Question: I have a Visual Studio 2012 in which I have (let's be simple) 2 projects :
- -
Because I have to target .Net 3.5, I <URL>.
However, at this point, unit testing stopped to works (if I leave 4.5, it works).
Specifically, QTAgent.exe crashes:
'''
[Window Title]
QTAgent.exe
[Main Instruction]
QTAgent.exe has stopped working
[Content]
A problem caused the program to stop working correctly. Please close the program.
[Close the program] [Debug the program]
'''
In the output window of Visual Studio, I can see :
'''
'vstest.executionengine.clr20.exe' (Managed (v2.0.50727)): Loaded 'C:\Windowsssembly\GAC_64\mscorlib.0.0.0__b77a5c561934e089\mscorlib.dll', Symbols loaded.
'vstest.executionengine.clr20.exe' (Managed (v2.0.50727)): Loaded 'C:\PROGRAM FILES (X86)\MICROSOFT VISUAL STUDIO 11.0\COMMON7\IDE\COMMONEXTENSIONS\MICROSOFT\TESTWINDOWstest.executionengine.clr20.exe', Symbols loaded.
'vstest.executionengine.clr20.exe' (Managed (v2.0.50727)): Loaded 'C:\PROGRAM FILES (X86)\MICROSOFT VISUAL STUDIO 11.0\COMMON7\IDE\COMMONEXTENSIONS\MICROSOFT\TESTWINDOW\Microsoft.VisualStudio.TestPlatform.TestExecutor.Core.dll', Symbols loaded.
'vstest.executionengine.clr20.exe' (Managed (v2.0.50727)): Loaded 'C:\Windowsssembly\GAC_MSIL\System.0.0.0__b77a5c561934e089\System.dll', Symbols loaded.
'vstest.executionengine.clr20.exe' (Managed (v2.0.50727)): Loaded 'C:\Windowsssembly\GAC_MSIL\System.ServiceModel.0.0.0__b77a5c561934e089\System.ServiceModel.dll', Symbols loaded.
'vstest.executionengine.clr20.exe' (Managed (v2.0.50727)): Loaded 'C:\PROGRAM FILES (X86)\MICROSOFT VISUAL STUDIO 11.0\COMMON7\IDE\COMMONEXTENSIONS\MICROSOFT\TESTWINDOW\Microsoft.VisualStudio.TestPlatform.Core.dll', Symbols loaded.
'vstest.executionengine.clr20.exe' (Managed (v2.0.50727)): Loaded 'C:\PROGRAM FILES (X86)\MICROSOFT VISUAL STUDIO 11.0\COMMON7\IDE\COMMONEXTENSIONS\MICROSOFT\TESTWINDOW\Microsoft.VisualStudio.TestPlatform.ObjectModel.dll', Symbols loaded.
'vstest.executionengine.clr20.exe' (Managed (v2.0.50727)): Loaded 'C:\Windowsssembly\GAC_MSIL\System.Configuration.0.0.0__b03f5f7f11d50a3a\System.Configuration.dll', Symbols loaded.
'vstest.executionengine.clr20.exe' (Managed (v2.0.50727)): Loaded 'C:\Windowsssembly\GAC_MSIL\System.Xml.0.0.0__b77a5c561934e089\System.Xml.dll', Symbols loaded.
'vstest.executionengine.clr20.exe' (Managed (v2.0.50727)): Loaded 'C:\Windowsssembly\GAC_MSIL\System.Runtime.Serialization.0.0.0__b77a5c561934e089\System.Runtime.Serialization.dll', Symbols loaded.
'vstest.executionengine.clr20.exe' (Managed (v2.0.50727)): Loaded 'C:\Windowsssembly\GAC_MSIL\SMDiagnostics.0.0.0__b77a5c561934e089\SMDiagnostics.dll', Symbols loaded.
'vstest.executionengine.clr20.exe' (Managed (v2.0.50727)): Loaded 'C:\Windowsssembly\GAC_MSIL\System.WorkflowServices.5.0.0__31bf3856ad364e35\System.WorkflowServices.dll', Symbols loaded.
'vstest.executionengine.clr20.exe' (Managed (v2.0.50727)): Loaded 'C:\Windowsssembly\GAC_MSIL\System.ServiceModel.Web.5.0.0__31bf3856ad364e35\System.ServiceModel.Web.dll', Symbols loaded.
'vstest.executionengine.clr20.exe' (Managed (v2.0.50727)): Loaded 'C:\Windowsssembly\GAC_MSIL\Microsoft.VisualStudio.Diagnostics.ServiceModelSink.0.0.0__b03f5f7f11d50a3a\Microsoft.VisualStudio.Diagnostics.ServiceModelSink.dll', Symbols loaded.
A first chance exception of type 'System.Configuration.ConfigurationErrorsException' occurred in System.Configuration.dll
A first chance exception of type 'System.Configuration.ConfigurationErrorsException' occurred in System.Configuration.dll
'vstest.executionengine.clr20.exe' (Managed (v2.0.50727)): Loaded 'C:\Windowsssembly\GAC_MSIL\System.IdentityModel.0.0.0__b77a5c561934e089\System.IdentityModel.dll', Symbols loaded.
'vstest.executionengine.clr20.exe' (Managed (v2.0.50727)): Loaded 'C:\Windowsssembly\GAC_MSIL\System.Core.5.0.0__b77a5c561934e089\System.Core.dll', Symbols loaded.
'vstest.executionengine.clr20.exe' (Managed (v2.0.50727)): Loaded 'C:\Windowsssembly\GAC_64\System.Transactions.0.0.0__b77a5c561934e089\System.Transactions.dll', Symbols loaded.
'vstest.executionengine.clr20.exe' (Managed (v2.0.50727)): Loaded 'C:\PROGRAM FILES (X86)\MICROSOFT VISUAL STUDIO 11.0\COMMON7\IDE\COMMONEXTENSIONS\MICROSOFT\TESTWINDOW\Microsoft.VisualStudio.TestPlatform.Utilities.dll', Symbols loaded.
'vstest.executionengine.clr20.exe' (Managed (v2.0.50727)): Loaded 'C:\Windowsssembly\GAC_MSIL\Microsoft.VisualStudio.Diagnostics.Measurement .0.0.0__b03f5f7f11d50a3a\Microsoft.VisualStudio.Diagnostics.Measurement.dll', Symbols loaded.
'vstest.executionengine.clr20.exe' (Managed (v2.0.50727)): Loaded 'C:\PROGRAM FILES (X86)\MICROSOFT VISUAL STUDIO 11.0\COMMON7\IDE\COMMONEXTENSIONS\MICROSOFT\TESTWINDOW\Extensions\Microsoft.VisualStudio.TestPlatform.Extensions.dll', Symbols loaded.
A first chance exception of type 'System.BadImageFormatException' occurred in mscorlib.dll
A first chance exception of type 'System.BadImageFormatException' occurred in mscorlib.dll
A first chance exception of type 'System.BadImageFormatException' occurred in mscorlib.dll
A first chance exception of type 'System.BadImageFormatException' occurred in mscorlib.dll
A first chance exception of type 'System.IO.FileNotFoundException' occurred in mscorlib.dll
'vstest.executionengine.clr20.exe' (Managed (v2.0.50727)): Loaded 'C:\PROGRAM FILES (X86)\MICROSOFT VISUAL STUDIO 11.0\COMMON7\IDE\COMMONEXTENSIONS\MICROSOFT\TESTWINDOW\Extensions\Microsoft.VisualStudio.TestPlatform.Extensions.TmiAdapter.dll', Symbols loaded.
'vstest.executionengine.clr20.exe' (Managed (v2.0.50727)): Loaded 'C:\Program Files (x86)\Microsoft Visual Studio 11.0\Common7\IDE\PrivateAssemblies\Microsoft.VisualStudio.TeamSystem.Licensing.dll', Symbols loaded.
'vstest.executionengine.clr20.exe' (Managed (v2.0.50727)): Loaded 'C:\Windowsssembly\GAC_MSIL\Microsoft.VisualStudio.QualityTools.Common .0.0.0__b03f5f7f11d50a3a\Microsoft.VisualStudio.QualityTools.Common.dll', Symbols loaded.
'vstest.executionengine.clr20.exe' (Managed (v2.0.50727)): Loaded 'C:\PROGRAM FILES (X86)\MICROSOFT VISUAL STUDIO 11.0\COMMON7\IDE\COMMONEXTENSIONS\MICROSOFT\TESTWINDOW\Extensions\Microsoft.VisualStudio.TestPlatform.Extensions.TrxLogger.dll', Symbols loaded.
'vstest.executionengine.clr20.exe' (Managed (v2.0.50727)): Loaded 'C:\PROGRAM FILES (X86)\MICROSOFT VISUAL STUDIO 11.0\COMMON7\IDE\COMMONEXTENSIONS\MICROSOFT\TESTWINDOW\Extensions\Microsoft.VisualStudio.TestPlatform.Extensions.VSTestIntegration.dll', Symbols loaded.
'vstest.executionengine.clr20.exe' (Managed (v2.0.50727)): Loaded 'C:\Windowsssembly\GAC_MSIL\Microsoft.VisualStudio.QualityTools.UnitTestFramework.0.0.0__b03f5f7f11d50a3a\Microsoft.VisualStudio.QualityTools.UnitTestFramework.dll', Symbols loaded.
'vstest.executionengine.clr20.exe' (Managed (v2.0.50727)): Loaded 'C:\Windowsssembly\GAC_64\System.Data.0.0.0__b77a5c561934e089\System.Data.dll', Symbols loaded.
A first chance exception of type 'System.BadImageFormatException' occurred in mscorlib.dll
A first chance exception of type 'System.BadImageFormatException' occurred in mscorlib.dll
A first chance exception of type 'System.BadImageFormatException' occurred in mscorlib.dll
'vstest.executionengine.clr20.exe' (Managed (v2.0.50727)): Loaded 'C:\Windowsssembly\GAC_64\System.EnterpriseServices.0.0.0__b03f5f7f11d50a3a\System.EnterpriseServices.dll', Symbols loaded.
'vstest.executionengine.clr20.exe' (Managed (v2.0.50727)): Loaded 'C:\Program Files (x86)\Microsoft Visual Studio 11.0\Common7\IDE\PrivateAssemblies\Microsoft.VisualStudio.Enterprise.AspNetHelper.dll', Symbols loaded.
'vstest.executionengine.clr20.exe' (Managed (v2.0.50727)): Loaded 'C:\Windowsssembly\GAC_MSIL\Microsoft.VisualStudio.QualityTools.ExecutionCommon .0.0.0__b03f5f7f11d50a3a\Microsoft.VisualStudio.QualityTools.ExecutionCommon.dll', Symbols loaded.
'vstest.executionengine.clr20.exe' (Managed (v2.0.50727)): Loaded 'C:\Windowsssembly\GAC_MSIL\Microsoft.VisualStudio.QualityTools.Resource .0.0.0__b03f5f7f11d50a3a\Microsoft.VisualStudio.QualityTools.Resource.dll', Symbols loaded.
'vstest.executionengine.clr20.exe' (Managed (v2.0.50727)): Loaded 'C:\Windowsssembly\GAC_MSIL\Microsoft.VisualStudio.QualityTools.TMI .0.0.0__b03f5f7f11d50a3a\Microsoft.VisualStudio.QualityTools.TMI.dll', Symbols loaded.
'vstest.executionengine.clr20.exe' (Managed (v2.0.50727)): Loaded 'C:\Windowsssembly\GAC_64\System.Web.0.0.0__b03f5f7f11d50a3a\System.Web.dll', Symbols loaded.
'vstest.executionengine.clr20.exe' (Managed (v2.0.50727)): Loaded 'C:\Windowsssembly\GAC_MSIL\Microsoft.VisualStudio.QualityTools.Tips.UnitTest.ObjectModel .0.0.0__b03f5f7f11d50a3a\Microsoft.VisualStudio.QualityTools.Tips.UnitTest.ObjectModel.dll', Symbols loaded.
'vstest.executionengine.clr20.exe' (Managed (v2.0.50727)): Loaded 'C:\Windowsssembly\GAC_MSIL\Microsoft.VisualStudio.QualityTools.Tips.UnitTest.Tip .0.0.0__b03f5f7f11d50a3a\Microsoft.VisualStudio.QualityTools.Tips.UnitTest.Tip.dll', Symbols loaded.
A first chance exception of type 'System.BadImageFormatException' occurred in mscorlib.dll
A first chance exception of type 'System.IO.FileNotFoundException' occurred in mscorlib.dll
A first chance exception of type 'Microsoft.VisualStudio.TestTools.Exceptions.EqtDataException' occurred in Microsoft.VisualStudio.QualityTools.Tips.UnitTest.ObjectModel.dll
A first chance exception of type 'Microsoft.VisualStudio.TestTools.Exceptions.EqtDataException' occurred in Microsoft.VisualStudio.QualityTools.Tips.UnitTest.ObjectModel.dll
'vstest.executionengine.clr20.exe' (Managed (v2.0.50727)): Loaded 'C:\Windowsssembly\GAC_MSIL\Microsoft.VisualStudio.QualityTools.Tips.UnitTest.AssemblyResolver .0.0.0__b03f5f7f11d50a3a\Microsoft.VisualStudio.QualityTools.Tips.UnitTest.AssemblyResolver.dll', Symbols loaded.
'vstest.executionengine.clr20.exe' (Managed (v2.0.50727)): Loaded 'C:\Projects\_Shared\MyCorp.Shared\Src\MyCorp.MyProject\MyCorp.MyProject.Testin\Debug\MyCorp.MyProject.Test.dll', Symbols loaded.
'vstest.executionengine.clr20.exe' (Managed (v2.0.50727)): Loaded 'C:\Program Files (x86)\Microsoft Visual Studio 11.0\Common7\IDE\PrivateAssemblies\Microsoft.VisualStudio.QualityTools.Controller.SpooledJob.dll', Symbols loaded.
'vstest.executionengine.clr20.exe' (Managed (v2.0.50727)): Loaded 'C:\Windowsssembly\GAC_MSIL\Microsoft.VisualStudio.QualityTools.ControllerObject .0.0.0__b03f5f7f11d50a3a\Microsoft.VisualStudio.QualityTools.ControllerObject.dll', Symbols loaded.
'vstest.executionengine.clr20.exe' (Managed (v2.0.50727)): Loaded 'C:\Windowsssembly\GAC_MSIL\Microsoft.VisualStudio.QualityTools.AgentProcessManager .0.0.0__b03f5f7f11d50a3a\Microsoft.VisualStudio.QualityTools.AgentProcessManager.dll', Symbols loaded.
'vstest.executionengine.clr20.exe' (Managed (v2.0.50727)): Loaded 'C:\Windowsssembly\GAC_MSIL\System.Runtime.Remoting.0.0.0__b77a5c561934e089\System.Runtime.Remoting.dll', Symbols loaded.
'QTAgent_35.exe' (Managed (v2.0.50727)): Loaded 'C:\Windowsssembly\GAC_64\mscorlib.0.0.0__b77a5c561934e089\mscorlib.dll', Symbols loaded.
'QTAgent_35.exe' (Managed (v2.0.50727)): Loaded 'C:\Program Files (x86)\Microsoft Visual Studio 11.0\Common7\IDE\QTAgent_35.exe', Symbols loaded.
'QTAgent_35.exe' (Managed (v2.0.50727)): Loaded 'C:\Windowsssembly\GAC_MSIL\System.0.0.0__b77a5c561934e089\System.dll', Symbols loaded.
'QTAgent_35.exe' (Managed (v2.0.50727)): Loaded 'C:\Windowsssembly\GAC_MSIL\Microsoft.VisualStudio.QualityTools.ExecutionCommon .0.0.0__b03f5f7f11d50a3a\Microsoft.VisualStudio.QualityTools.ExecutionCommon.dll', Symbols loaded.
'QTAgent_35.exe' (Managed (v2.0.50727)): Loaded 'C:\Windowsssembly\GAC_MSIL\Microsoft.VisualStudio.QualityTools.Common .0.0.0__b03f5f7f11d50a3a\Microsoft.VisualStudio.QualityTools.Common.dll', Symbols loaded.
'QTAgent_35.exe' (Managed (v2.0.50727)): Loaded 'C:\Windowsssembly\GAC_MSIL\Microsoft.VisualStudio.QualityTools.Resource .0.0.0__b03f5f7f11d50a3a\Microsoft.VisualStudio.QualityTools.Resource.dll', Symbols loaded.
'QTAgent_35.exe' (Managed (v2.0.50727)): Loaded 'C:\Windowsssembly\GAC_MSIL\Microsoft.VisualStudio.QualityTools.AgentObject .0.0.0__b03f5f7f11d50a3a\Microsoft.VisualStudio.QualityTools.AgentObject.dll', Symbols loaded.
'QTAgent_35.exe' (Managed (v2.0.50727)): Loaded 'C:\Windowsssembly\GAC_MSIL\System.Configuration.0.0.0__b03f5f7f11d50a3a\System.Configuration.dll', Symbols loaded.
'QTAgent_35.exe' (Managed (v2.0.50727)): Loaded 'C:\Windowsssembly\GAC_MSIL\System.Xml.0.0.0__b77a5c561934e089\System.Xml.dll', Symbols loaded.
'QTAgent_35.exe' (Managed (v2.0.50727)): Loaded 'C:\Windowsssembly\GAC_MSIL\System.Core.5.0.0__b77a5c561934e089\System.Core.dll', Symbols loaded.
'QTAgent_35.exe' (Managed (v2.0.50727)): Loaded 'C:\Windowsssembly\GAC_MSIL\System.Runtime.Remoting.0.0.0__b77a5c561934e089\System.Runtime.Remoting.dll', Symbols loaded.
'QTAgent_35.exe' (Managed (v2.0.50727)): Loaded 'C:\Windowsssembly\GAC_MSIL\Microsoft.VisualStudio.QualityTools.AgentProcessManager .0.0.0__b03f5f7f11d50a3a\Microsoft.VisualStudio.QualityTools.AgentProcessManager.dll', Symbols loaded.
'QTAgent_35.exe' (Managed (v2.0.50727)): Loaded 'C:\Windowsssembly\GAC_64\System.Web.0.0.0__b03f5f7f11d50a3a\System.Web.dll', Symbols loaded.
'QTAgent_35.exe' (Managed (v2.0.50727)): Loaded 'C:\Windowsssembly\GAC_MSIL\Microsoft.VisualStudio.QualityTools.Tips.UnitTest.ObjectModel .0.0.0__b03f5f7f11d50a3a\Microsoft.VisualStudio.QualityTools.Tips.UnitTest.ObjectModel.dll', Symbols loaded.
'QTAgent_35.exe' (Managed (v2.0.50727)): Loaded 'C:\Windowsssembly\GAC_64\System.Data.0.0.0__b77a5c561934e089\System.Data.dll', Symbols loaded.
'QTAgent_35.exe' (Managed (v2.0.50727)): Loaded 'C:\Windowsssembly\GAC_MSIL\Microsoft.VisualStudio.QualityTools.UnitTestFramework.0.0.0__b03f5f7f11d50a3a\Microsoft.VisualStudio.QualityTools.UnitTestFramework.dll', Symbols loaded.
'QTAgent_35.exe' (Managed (v2.0.50727)): Loaded 'C:\Windowsssembly\GAC_MSIL\Microsoft.VisualStudio.QualityTools.Tips.UnitTest.Adapter .0.0.0__b03f5f7f11d50a3a\Microsoft.VisualStudio.QualityTools.Tips.UnitTest.Adapter.dll', Symbols loaded.
'QTAgent_35.exe' (Managed (v2.0.50727)): Loaded 'C:\Windowsssembly\GAC_MSIL\Microsoft.VisualStudio.QualityTools.Tips.UnitTest.AssemblyResolver .0.0.0__b03f5f7f11d50a3a\Microsoft.VisualStudio.QualityTools.Tips.UnitTest.AssemblyResolver.dll', Symbols loaded.
'QTAgent_35.exe' (Managed (v2.0.50727)): Loaded 'C:\Program Files (x86)\Microsoft Visual Studio 11.0\Common7\IDE\PrivateAssemblies\Microsoft.VisualStudio.TeamSystem.Licensing.dll', Symbols loaded.
'QTAgent_35.exe' (Managed (v2.0.50727)): Loaded 'C:\Program Files (x86)\Microsoft Visual Studio 11.0\Common7\IDE\PrivateAssemblies\Microsoft.VisualStudio.Enterprise.AspNetHelper.dll', Symbols loaded.
The program '[7756] QTAgent_35.exe: Managed (v2.0.50727)' has exited with code -<PHONE> (0xc0000374).
The thread 'TestAgentProcessMonitor' (0x1854) has exited with code 0 (0x0).
The thread 'Local run message listener test message receiver cleanup thread' (0x2110) has exited with code 0 (0x0).
A first chance exception of type 'System.InvalidCastException' occurred in Microsoft.VisualStudio.QualityTools.ControllerObject.dll
The thread 'Controller: Release worker thread for agent SP2010' (0x18ac) has exited with code 0 (0x0).
A first chance exception of type 'System.Threading.ThreadInterruptedException' occurred in Microsoft.VisualStudio.QualityTools.ControllerObject.dll
The thread 'Controller: heartbeat thread' (0x1db0) has exited with code 0 (0x0).
The thread 'Controller: state execution thread for run d7a5f846-868c-486b-ae22-40d27396a225' (0x1e1c) has exited with code 0 (0x0).
The thread 'Controller: run queue thread' (0x23ec) has exited with code 0 (0x0).
The thread 'Controller: deployment queue thread' (0x25ec) has exited with code 0 (0x0).
The thread '<No Name>' (0x128c) has exited with code 0 (0x0).
The thread '<No Name>' (0x2028) has exited with code 0 (0x0).
A first chance exception of type 'System.InvalidOperationException' occurred in Microsoft.VisualStudio.TestPlatform.TestExecutor.Core.dll
A first chance exception of type 'System.ServiceModel.CommunicationObjectAbortedException' occurred in System.ServiceModel.dll
A first chance exception of type 'System.InvalidOperationException' occurred in Microsoft.VisualStudio.TestPlatform.TestExecutor.Core.dll
A first chance exception of type 'System.ServiceModel.CommunicationObjectAbortedException' occurred in System.ServiceModel.dll
The program '[6200] vstest.executionengine.clr20.exe: Managed (v2.0.50727)' has exited with code 0 (0x0).
'''
If I attach a debugger to the QTAgent.exe process, I can see this stacktrace:

Does someone has a idea why my setup does not works, and how to fix it?
For a bit of background, I'm creating SharePoint 2010 unit tests, so I setup the test project to target .Net 3.5 (SharePoint does not works with the CLR 4).
I also set up the test project to run in a 64 bits host.
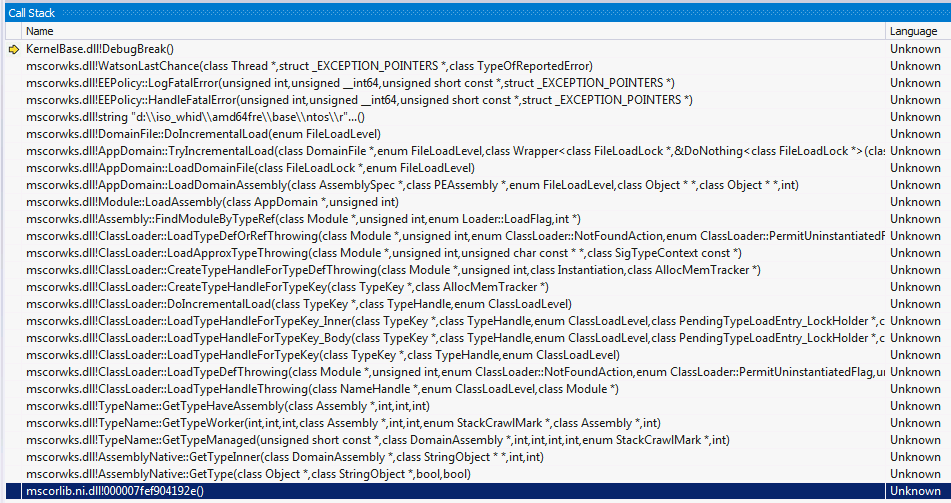
Answer: I actually can't explain why, but I delete the 'mysolution.v11.suo' file, the tests started to works.
Actually, the difference is that I no more have a test setting file ('.testsettings').
I had to remove the suo file, because VS 2012 does not allow to deselect a test setting file.
I also had to force the X64 mode (a requirement of my hosting application, SharePoint). but this time, instead of setting the mode in the test sesttings file, I set using 'TEST->TEST SETTINGS->DEFAULT PROCESSOR ARCHITECTURE-> X64'